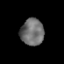
Tissue: prostate
Cell type: Myeloid cells
Senescence score: 0.2872
Nuclear area (px): 611
Mean DAPI intensity: 111.327